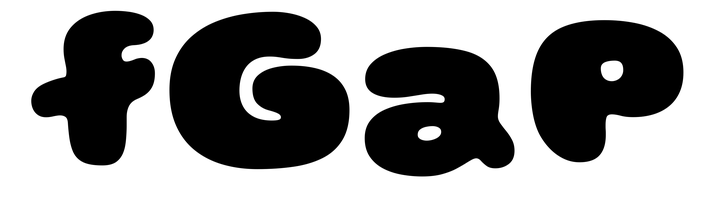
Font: Gluten_Black